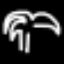
Label: palm tree